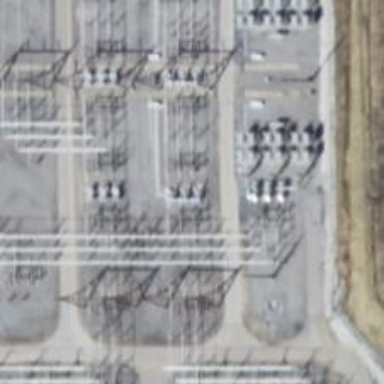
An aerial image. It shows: Switch for power supply.